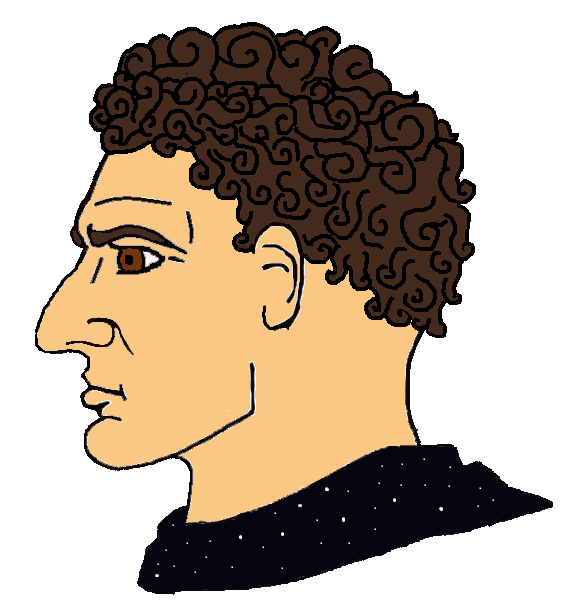
Label: 4_Yes_Chad